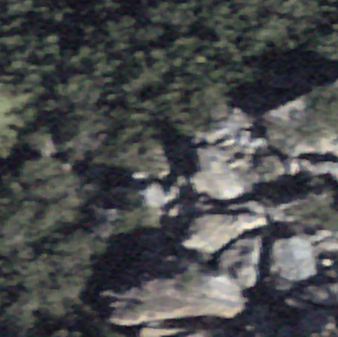
Label: bouldering_area